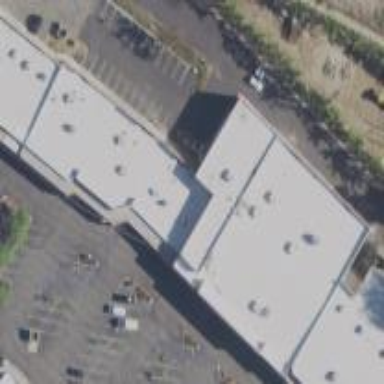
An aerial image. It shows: Retail building.